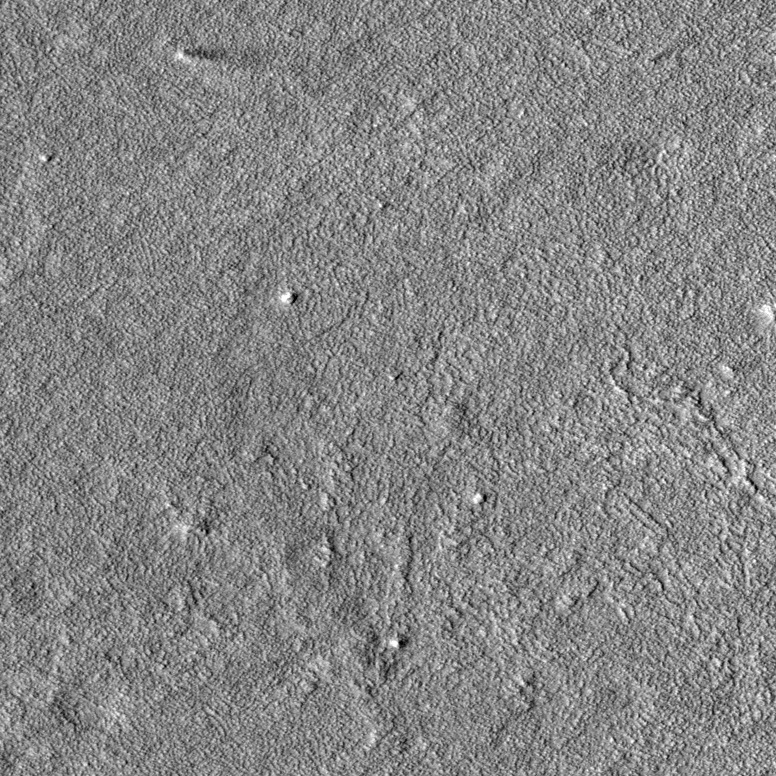
Label: dustdevil